Question: I created a project with lejos 0.9. Now what i know is that i'm only able to upload and compile classes (from java to nxj files) with the eclips plugin when the class has a 'public static void main(String[] args)' . But i have to get more classes and interfaces on the lego mindstorm brick. Is there a way to do this ? Connecting directly to the brick is not a good idea because then java files will be put on the brick which cannot be run.
Another option for this problem might be to change the uml design. This is the current design

So basically there is a robot class and other robots like humanoid etc extend this robot class. Then there are behaviours. Which all implement the interface Iwalk. Every robot can get behaviors dynamically because of polymorphism .
In humanoid.java:
'''
package Robots;
'''
import Behaviours.;
public class Humanoid extends Robot {
private Iwalk walker = new ForwardLegs();
'''
Iwalk getWalker() {
return walker;
}
public void setWalker(Iwalk walker) {
this.walker = walker;
}
public void moving() {
setWalker(walker);
walker.move();
}
}
'''
In a helloworld.java class (not linked to any class , just to initiate)
'''
Humanoid asimov = new Humanoid();
asimov.setWalker(new ForwardLegs());
asimov.moving();
'''
So to answers exist to my question: How to put interfaces on the legomindstorm brick with lejos. Or another UML design wich does the same but without interfaces. Ty in advance .
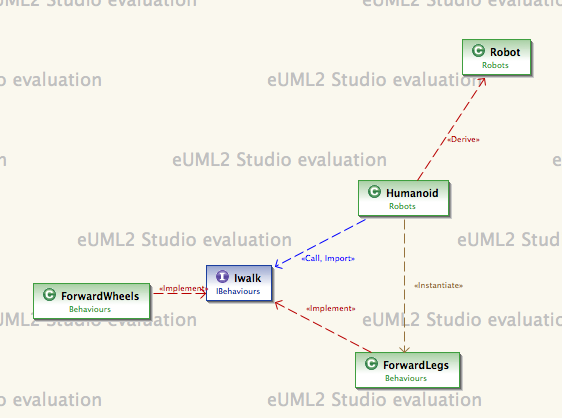
Answer: I solved the problem by not using interfaces. The reason i needed interfaces was because i need polymorphism. Which is also possible by changing the IWalk interface to an abstract class and change the implements to extends in the behaviors.